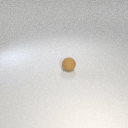
small brown rubber sphere